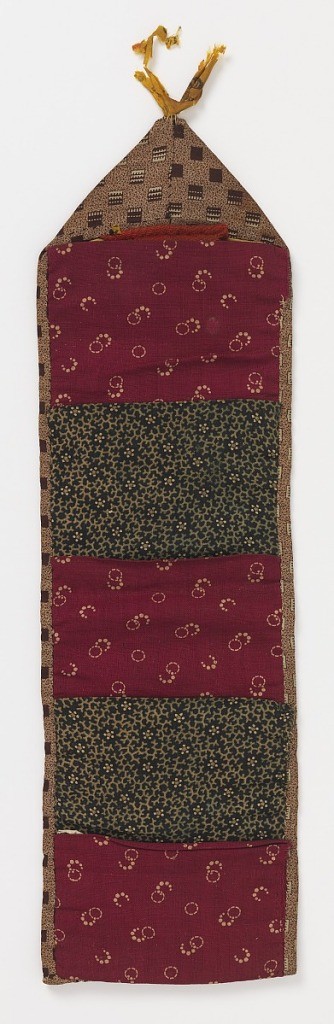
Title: Sewing case
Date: ca. 1839
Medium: cotton, wool Technique: sewn from printed plain weave
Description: Oblong case, made to fold or roll, with five pockets and a red flannel flap at the top for needles. Three patterns of printed cotton back a single piece if brown block design on a stippled ground; pockets of dark red and green patterned cottons. Remains of a gold taffeta ribbon tie, with the inscription in black: Reina Victoria, with the shield of Britain, with lion and unicorn.